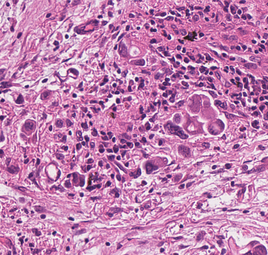
Tumor epithelial tissue: yes
Tumor-associated stroma tissue: yes
Normal tissue: no